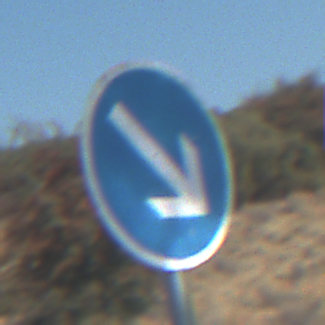
Verkehrszeichen: VorgeschriebeneVorbeifahrtRechts
Umgebung: Outdoor, Nature
Tageszeit: Midday
Wetter: Clear
Licht: Natural
Jahreszeit: NotSpecified
Kontrast: HighContrast